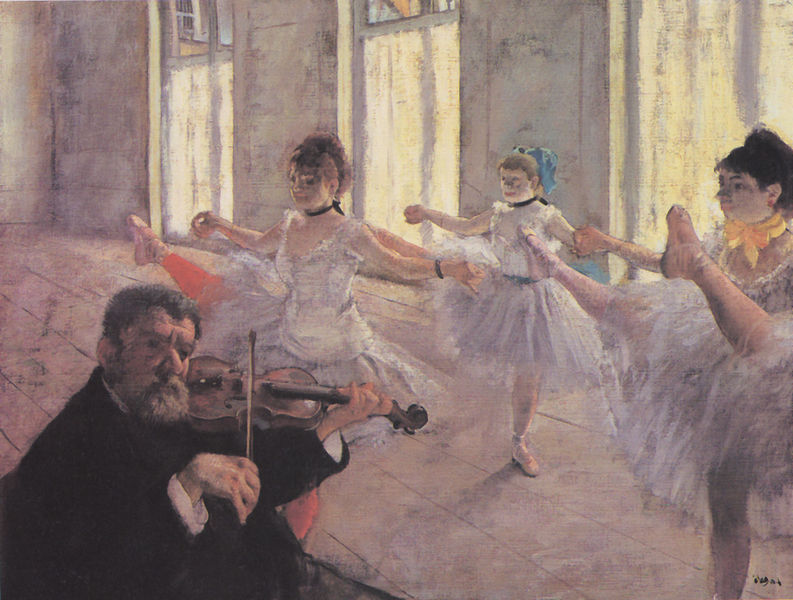
Titel: Die Probe
Künstler: Edgar Degas
Standort: New York (New York)
Institution: The Frick Collection
Schlagwörter: blau, dunkel, gemälde, hand, kopf, mann, nackt, schatten, weiß, frauen, gelb, impressionismus, komposition, mädchen, bewegung, brust, degas, edgar degas, fenster, frankreich, frau, grau, hell, holz, kleid, licht, nase, paris, pastell, raum, renoir, schwarz, zimmer, rot, malerei, schleife, tanz, alt, anzug, bart, arme, band, kleidung, spitze, bildnis, hände, signatur, vorhang, öl, pastos, boden, gold, musik, musiker, schleifen, tanzen, tänzerin, tänzerinnen, kontrast, rosa, seide, zart, kinder, beine, bein, füße, bogen, spieler, balett, ballerina, ballerinas, ballet, ballett, ballettstunde, halsband, parkett, probe, röcke, schuhe, schule, tanzschule, tanzstunde, tutu, tüll, tütü, üben, übung, hof, balletttänzerinnen, dielen, edgar, haarband, saal, spitzentanz, training, hall, people, white, window, women, arm, black, dress, dresses, girls, old, painting, windows, holzboden, spielen, monet, manet, floor, impression, momentaufnahme, spiel, reihe, manschette, dielenboden, photo, geige, geigenbogen, geigenspieler, geiger, violine, armreif, man, sonnenschein, head, diagonale, halsbinde, claude monet, feet, light, lernen, bänder, ernsthaft, impressionism, coat, old man, jacket, eleganz, fiedel, klassisch, grazil, studio, aal, arms, instrument, music, enster, colors, dull, foot, musician, luftig, legs, lyrik, paint, maschen, ribbons, dance, dancer, dancing, bow, schülerinnen, untericht, leg, balletszene, ausdrück, baletttänzerinnen, dance studio, dancers, spitzenschuh, violinist, white colours, ballettunterricht, violin, fiddle, 3, nn, m, ballet shoes, dega, bows, teacher, leict, kindermann, ballettmusik, elevinen, white tutu, dancing lesson